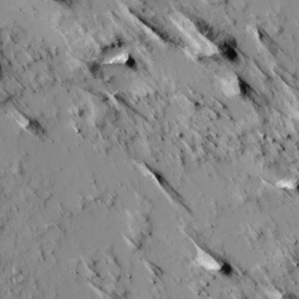
Label: non_frost